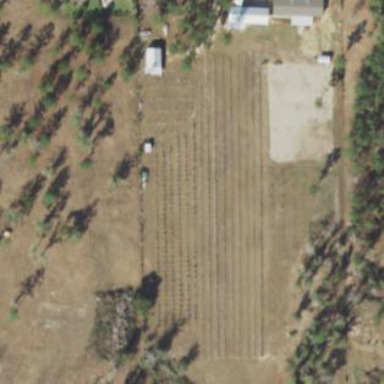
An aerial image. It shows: Plant nursery with trees.